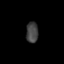
Tissue: skin
Cell type: Epithelial cells
Senescence score: 0.2526
Nuclear area (px): 248
Mean DAPI intensity: 65.593